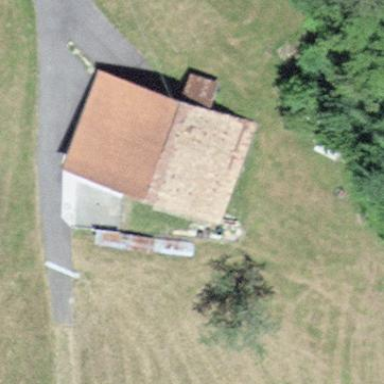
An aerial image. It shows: Cabin is depicted in the image.